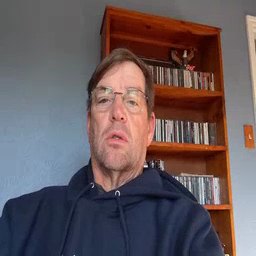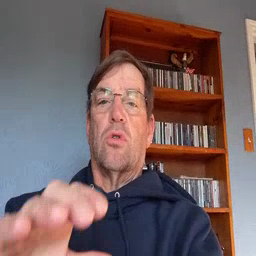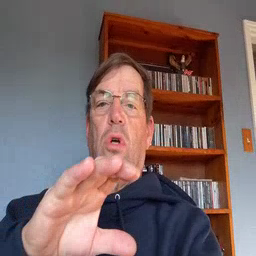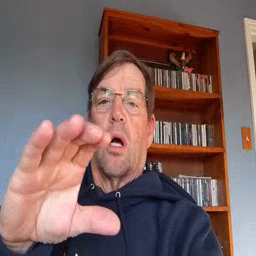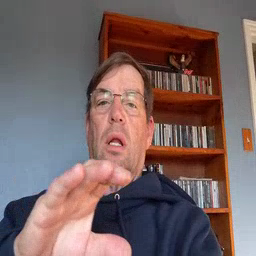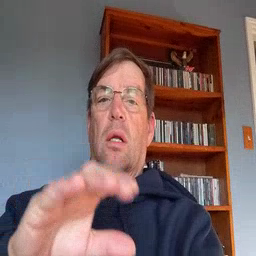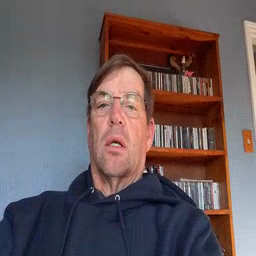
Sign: chocolate